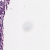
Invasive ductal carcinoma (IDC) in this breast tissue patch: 1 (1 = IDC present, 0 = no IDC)